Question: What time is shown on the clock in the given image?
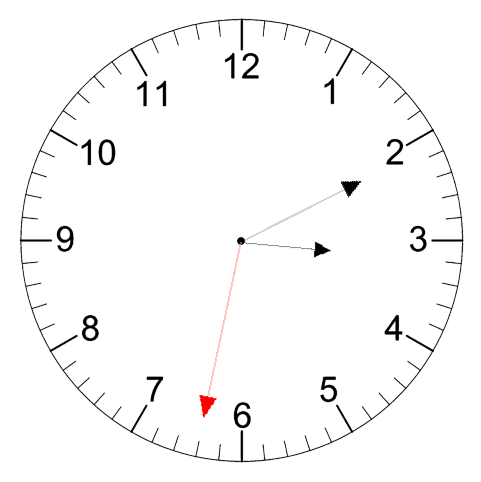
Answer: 03:10:32